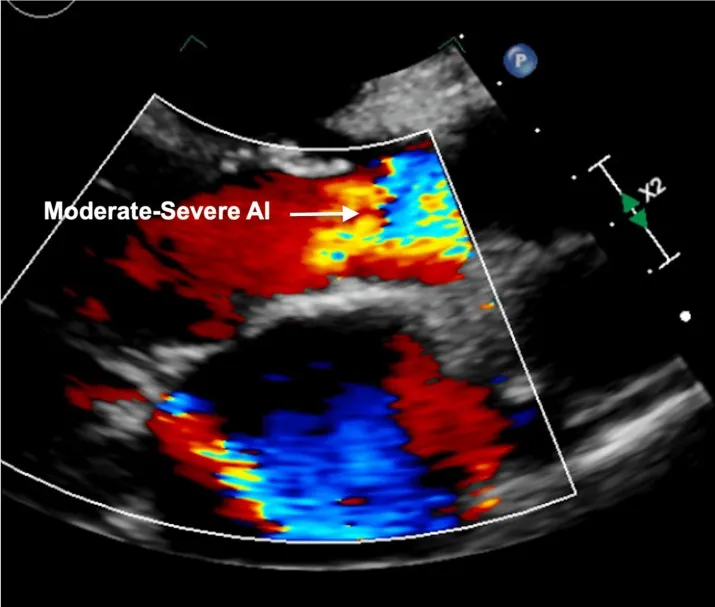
Transthoracic echocardiography parasternal long-axis view showing moderate to severe AR. AR: Aortic regurgitation.
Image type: radiology (ultrasound)